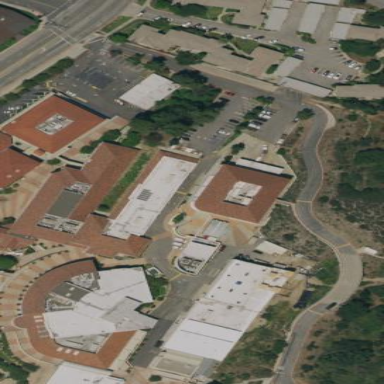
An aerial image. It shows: College building.